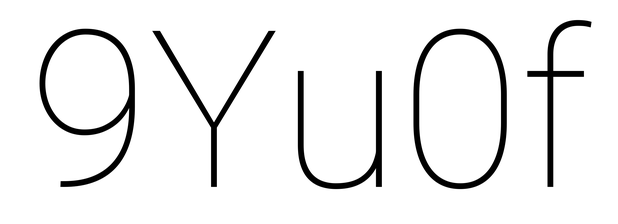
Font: Roboto_Thin